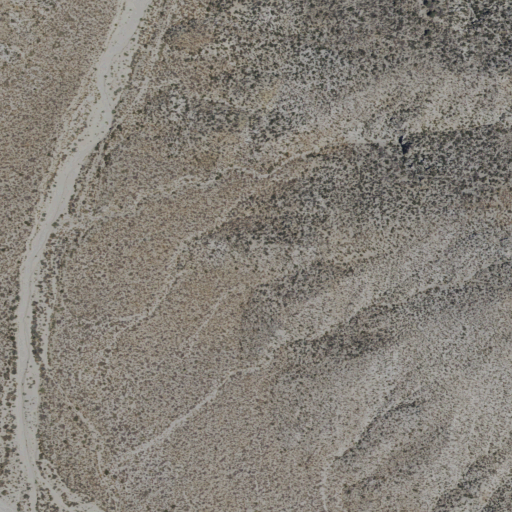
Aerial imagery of valley in Nevada named Copper Canyon containing only shrub